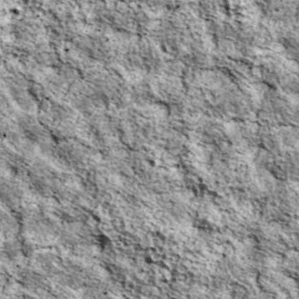
Label: non_frost